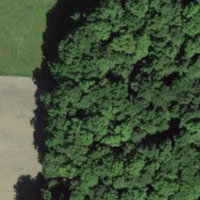
EUNIS habitat code: 41
Species observed at this site:
Fagus sylvatica